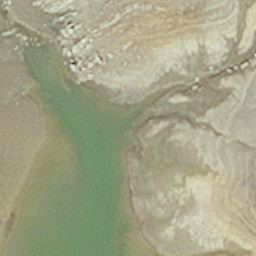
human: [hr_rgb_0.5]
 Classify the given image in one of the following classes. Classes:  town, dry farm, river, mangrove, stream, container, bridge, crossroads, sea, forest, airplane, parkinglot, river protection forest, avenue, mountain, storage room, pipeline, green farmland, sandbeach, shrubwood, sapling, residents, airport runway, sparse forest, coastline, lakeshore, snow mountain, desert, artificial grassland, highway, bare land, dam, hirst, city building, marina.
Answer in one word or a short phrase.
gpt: hirst